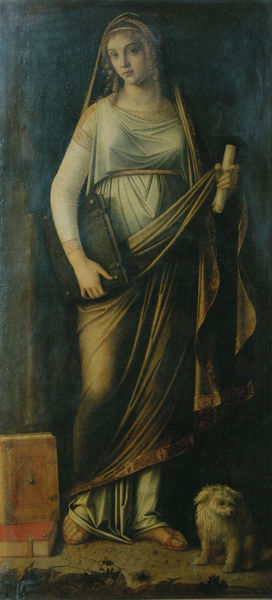
Titel: Weibliche Figur (Sybille)
Künstler: Nicolò Rondinelli
Standort: Florenz
Institution: Galleria degli Uffizi
Schlagwörter: blau, dunkel, gemälde, hand, körper, schatten, umhang, weiß, gelb, grün, mädchen, braun, busen, frau, frisur, hintergrund, holz, kleid, mund, nacht, nase, orange, schwarz, blick, dame, gürtel, hund, rot, schleier, tier, tuch, malerei, rock, blond, hemd, jung, arme, augen, falten, gesicht, halten, stehen, stein, ärmel, bildnis, gelehrte, hände, portrait, porträt, öl, boden, figur, gewand, gold, haare, mantel, pose, stehend, klassizismus, pflanze, pflanzen, borte, frontal, hübsch, locken, schön, fell, hündchen, bücher, papier, haltung, position, schuhe, klein, ölgemälde, tafel, bordüre, kopftuch, büste, muse, überwurf, sandalen, faltenwurf, schwanger, gang, lamm, antike, buch, unterhemd, lockig, nonne, tasche, allegorie, rolle, pergament, sandale, halbprofil, papierrolle, brief, antik, toga, leder, gebunden, griechenland, reif, mappe, plan, schriftrolle, golden, leserin, maria, madonna, tunika, weise, römisch, römerin, klassisch, justizia, botschaft, schriftstellerin, nachricht, tafeln, philosophie, papyrus, lieblich, priesterin, gegürtet, hung, ganz, weisheit, köter, schriftgelehrte, schreibzeug, leiwand, briefrolle, glehrte, harreif, lockenfrisur, schrifftrolle, streuner, überwurd, t, bauherrin, sandalden